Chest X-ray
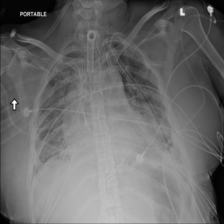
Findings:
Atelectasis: negative
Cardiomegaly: negative
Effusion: negative
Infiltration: negative
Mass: negative
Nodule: negative
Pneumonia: negative
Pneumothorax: negative
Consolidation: negative
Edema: negative
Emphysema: negative
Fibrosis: negative
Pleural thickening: negative
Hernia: negative